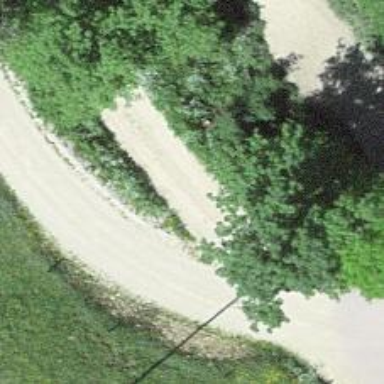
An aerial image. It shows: Gravel track with track type of grade3.